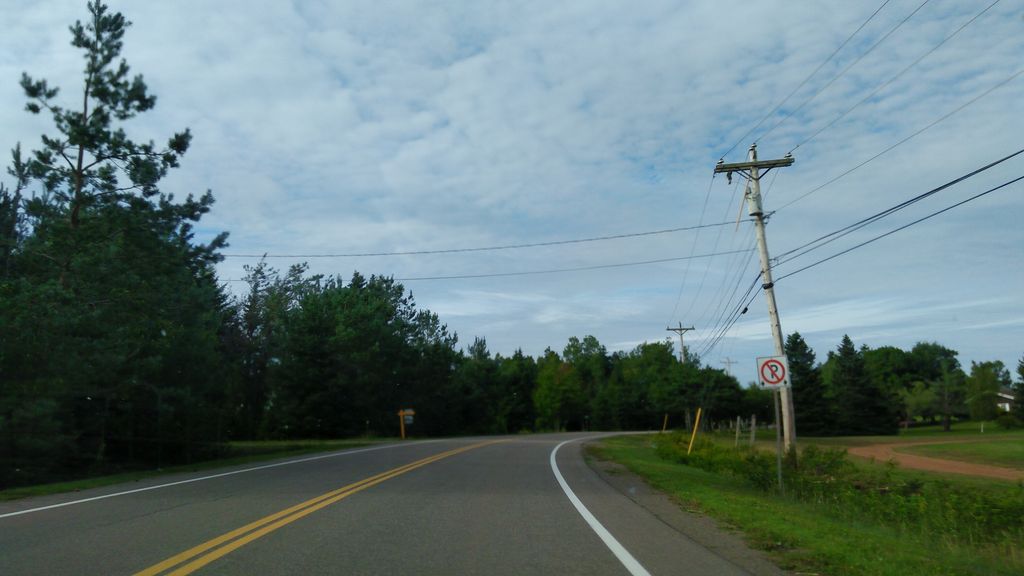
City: charlottetown